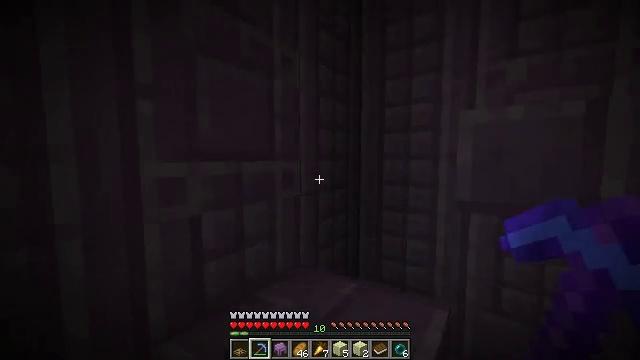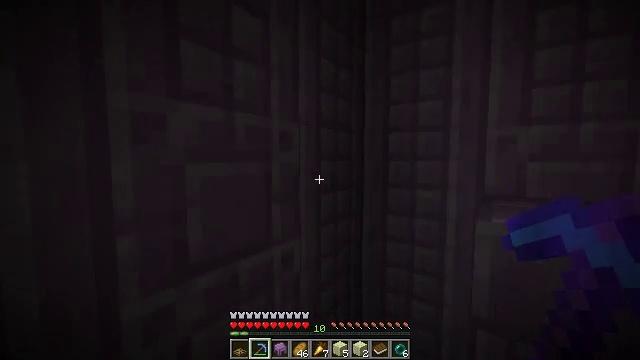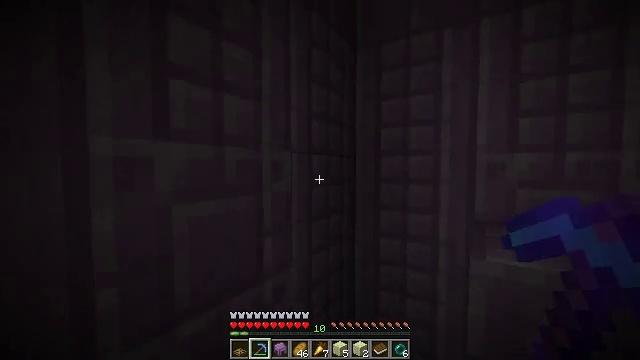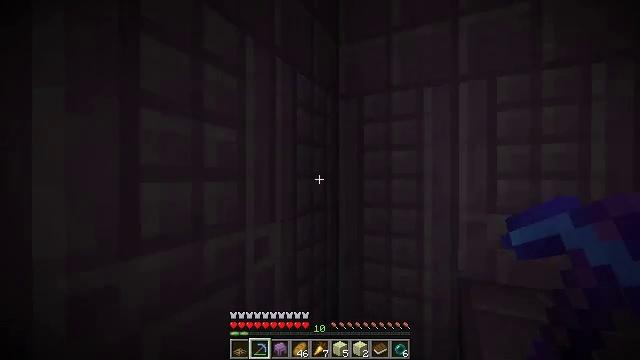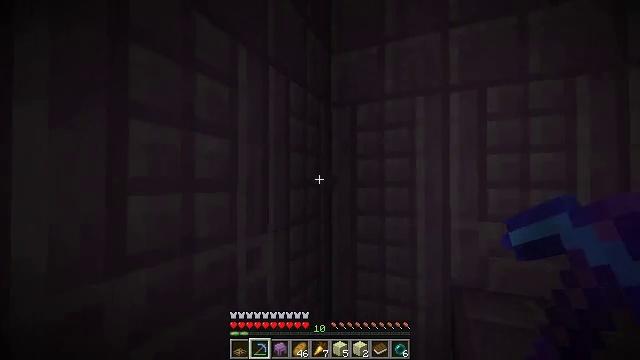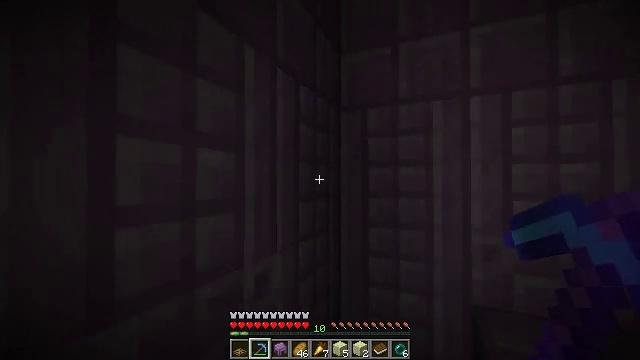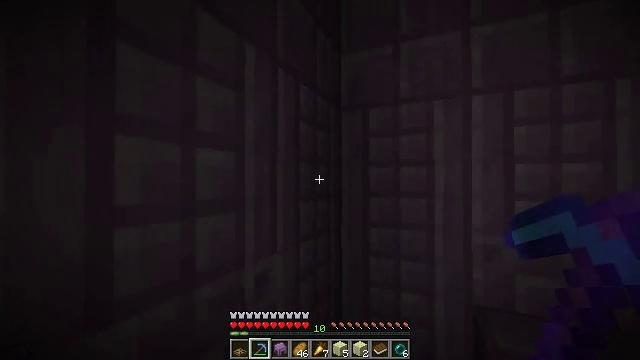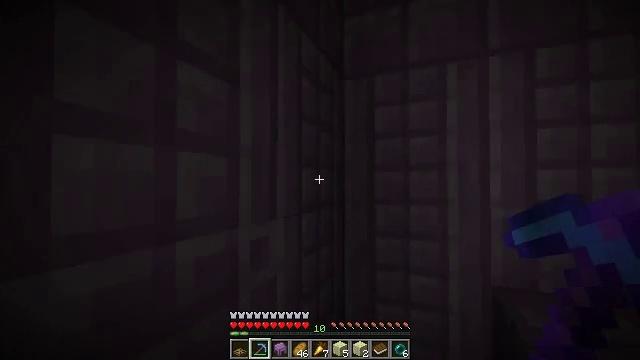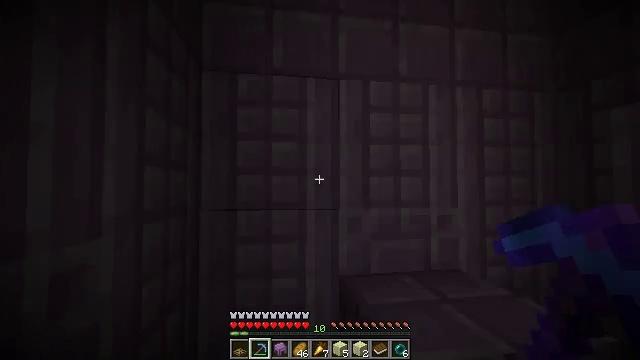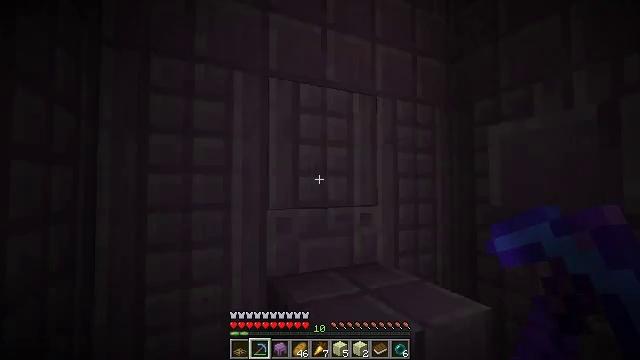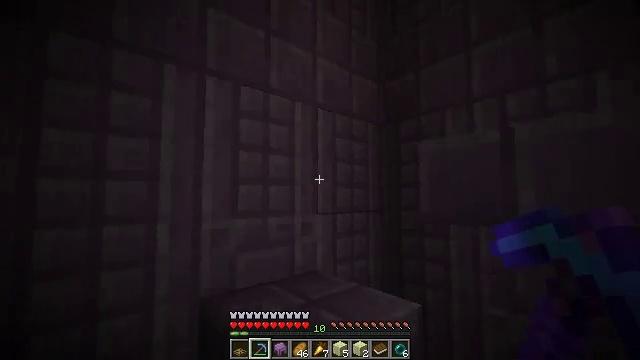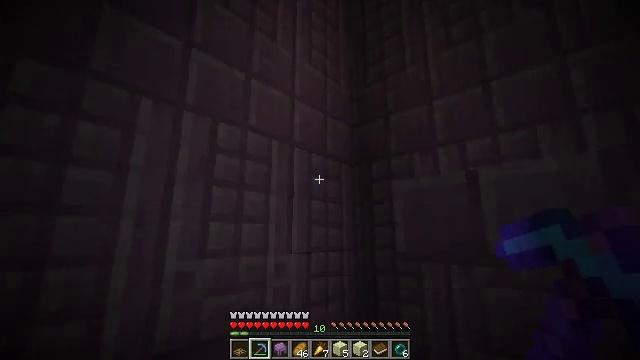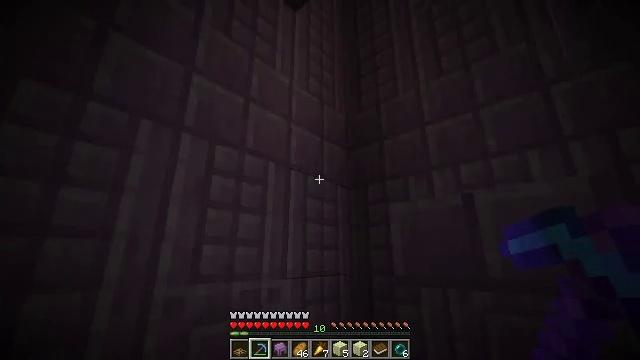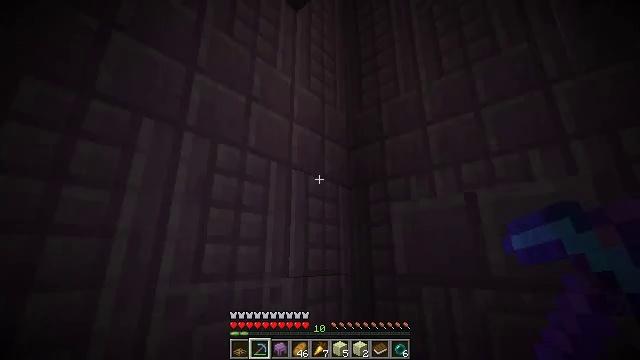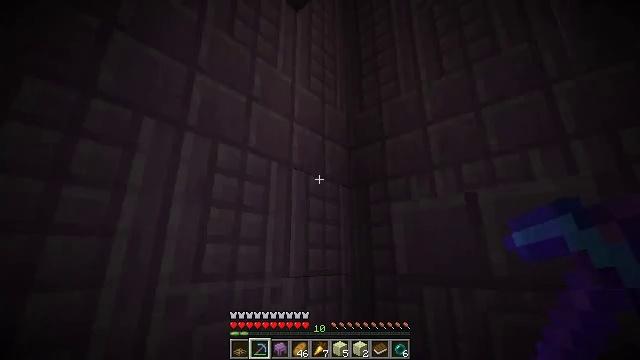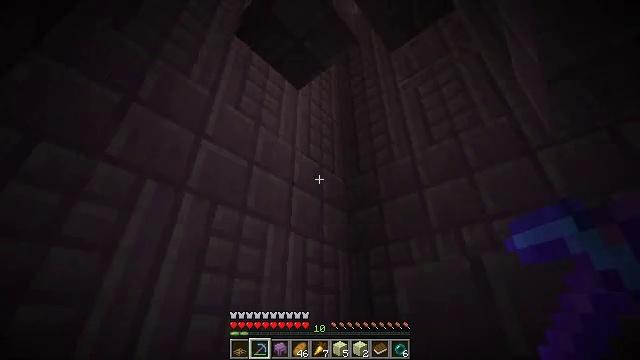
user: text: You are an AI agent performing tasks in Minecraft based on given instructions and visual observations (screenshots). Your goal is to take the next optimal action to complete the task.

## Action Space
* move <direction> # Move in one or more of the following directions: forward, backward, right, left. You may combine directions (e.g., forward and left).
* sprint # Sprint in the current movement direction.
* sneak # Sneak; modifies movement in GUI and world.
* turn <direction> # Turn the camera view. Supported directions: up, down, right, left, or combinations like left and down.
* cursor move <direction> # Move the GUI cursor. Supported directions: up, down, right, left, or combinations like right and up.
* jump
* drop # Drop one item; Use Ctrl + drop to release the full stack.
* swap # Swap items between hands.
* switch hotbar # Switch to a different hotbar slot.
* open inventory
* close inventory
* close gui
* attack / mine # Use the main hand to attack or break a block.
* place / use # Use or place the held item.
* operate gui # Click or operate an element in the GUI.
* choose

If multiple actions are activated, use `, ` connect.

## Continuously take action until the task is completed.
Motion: motion action
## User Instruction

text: Collect the purpur slab after breaking it.
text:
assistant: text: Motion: move forward, jump
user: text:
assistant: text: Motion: move forward, turn right and up, jump
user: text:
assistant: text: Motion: move forward, turn right and up, jump
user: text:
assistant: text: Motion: move forward, turn right and up
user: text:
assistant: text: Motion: move forward
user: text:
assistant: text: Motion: move forward
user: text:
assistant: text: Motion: move forward, turn right
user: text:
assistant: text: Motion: turn right and up
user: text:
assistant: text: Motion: turn right
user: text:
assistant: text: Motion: turn right and up
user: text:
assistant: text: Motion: turn right and up
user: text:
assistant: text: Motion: turn right and up
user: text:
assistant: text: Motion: no_op
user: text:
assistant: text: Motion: no_op
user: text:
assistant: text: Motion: turn up
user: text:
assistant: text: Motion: turn left and up
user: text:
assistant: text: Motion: turn left and up
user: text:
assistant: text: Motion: turn up
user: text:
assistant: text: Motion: no_op
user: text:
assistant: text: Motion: move left
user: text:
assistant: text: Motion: turn right and down
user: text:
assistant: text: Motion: turn right and down
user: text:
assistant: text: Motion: turn right and down
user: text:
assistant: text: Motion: turn right and down
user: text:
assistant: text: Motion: turn right and down
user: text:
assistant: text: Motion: turn down
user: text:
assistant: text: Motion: move forward, turn down
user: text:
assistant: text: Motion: move forward, turn down
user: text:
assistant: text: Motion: move forward, turn down, jump
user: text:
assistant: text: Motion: move forward, turn down, jump